Question: i am currently working in iPhone application, using ABPeoplePickerNavigationController to create contact screen in my application, then i select email field and it comes to previous screen, but i want to the app should not allow the user to pick the email id, how to make this action? Below i have mentioned screenshot for your reference, please help me.
Thanks in Advance

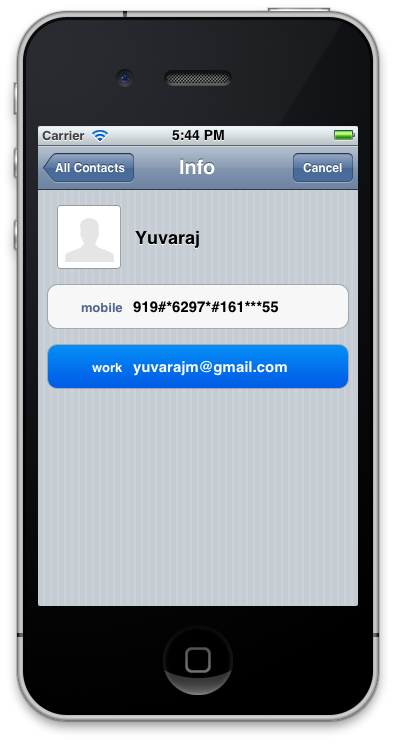
Answer: Implement following delegate method and check condition with Property as follows.
'''
- (BOOL)peoplePickerNavigationController:(ABPeoplePickerNavigationController *)peoplePicker shouldContinueAfterSelectingPerson:(ABRecordRef)person property:(ABPropertyID)property identifier:(ABMultiValueIdentifier)identifier{
if(property == kABPersonPhoneProperty)
{
[self dismissModalViewControllerAnimated:YES]; //This should be here only if phone property is there.
}
return NO;
}
'''